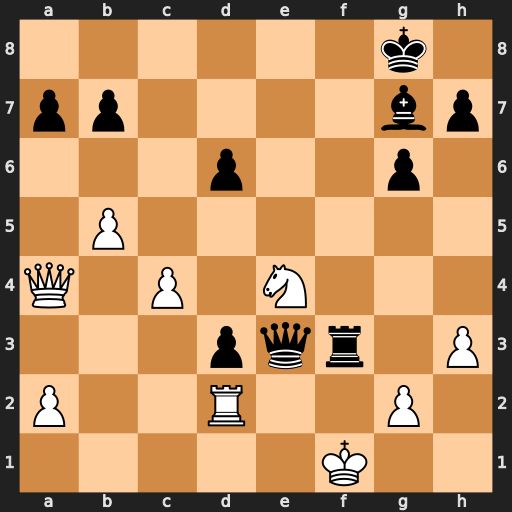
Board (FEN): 6k1/pp4bp/3p2p1/1P6/Q1P1N3/3pqr1P/P2R2P1/5K2
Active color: w
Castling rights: -
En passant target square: -
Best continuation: gxf3 Bd4 Rf2 Qc1+ Kg2 Bxf2 Nxf2